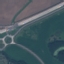
Land use / land cover class: Highway